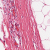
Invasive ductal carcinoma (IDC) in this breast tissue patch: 0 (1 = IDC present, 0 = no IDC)